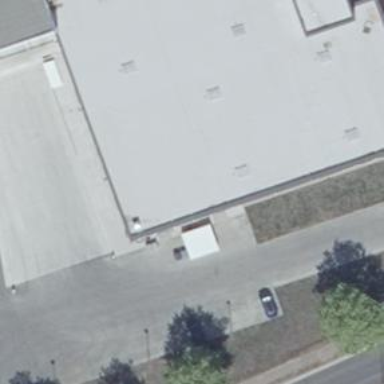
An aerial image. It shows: Part of building.